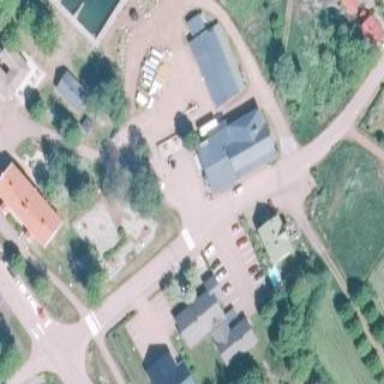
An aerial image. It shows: Convenience shop.